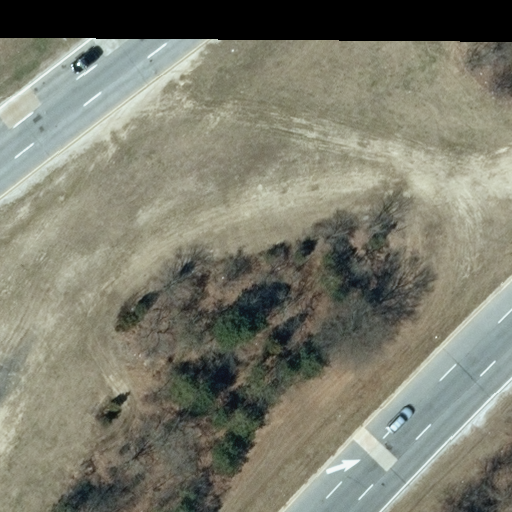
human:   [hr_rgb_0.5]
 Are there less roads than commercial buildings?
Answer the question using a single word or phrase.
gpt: no

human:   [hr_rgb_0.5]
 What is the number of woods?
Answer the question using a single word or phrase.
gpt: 1

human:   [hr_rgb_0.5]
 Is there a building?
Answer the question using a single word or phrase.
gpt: no

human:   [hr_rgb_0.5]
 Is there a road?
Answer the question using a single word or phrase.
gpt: yes

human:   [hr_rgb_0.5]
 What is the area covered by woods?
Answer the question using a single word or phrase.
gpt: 6505m2

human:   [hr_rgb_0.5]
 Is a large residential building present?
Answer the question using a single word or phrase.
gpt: no

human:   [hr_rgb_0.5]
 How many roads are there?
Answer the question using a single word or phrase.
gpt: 2

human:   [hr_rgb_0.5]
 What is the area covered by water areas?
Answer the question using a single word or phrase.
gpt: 0m2

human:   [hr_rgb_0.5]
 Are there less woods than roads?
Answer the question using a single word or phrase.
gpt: yes

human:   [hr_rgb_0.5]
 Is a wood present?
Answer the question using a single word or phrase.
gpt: yes

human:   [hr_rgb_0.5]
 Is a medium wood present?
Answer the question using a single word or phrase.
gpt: no

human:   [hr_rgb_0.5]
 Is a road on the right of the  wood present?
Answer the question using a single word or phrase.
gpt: yes

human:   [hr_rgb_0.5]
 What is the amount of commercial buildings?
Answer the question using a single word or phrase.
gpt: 0

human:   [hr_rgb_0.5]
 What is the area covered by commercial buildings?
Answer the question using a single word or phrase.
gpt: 0m2

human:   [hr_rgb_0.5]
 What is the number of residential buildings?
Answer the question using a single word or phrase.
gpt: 0

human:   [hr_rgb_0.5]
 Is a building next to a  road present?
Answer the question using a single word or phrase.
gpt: no

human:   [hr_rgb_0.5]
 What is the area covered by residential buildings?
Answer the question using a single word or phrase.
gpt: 0m2

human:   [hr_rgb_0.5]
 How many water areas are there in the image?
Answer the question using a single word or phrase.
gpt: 0

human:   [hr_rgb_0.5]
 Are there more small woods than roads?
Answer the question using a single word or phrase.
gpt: no

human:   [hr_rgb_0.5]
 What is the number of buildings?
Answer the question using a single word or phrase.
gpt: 0

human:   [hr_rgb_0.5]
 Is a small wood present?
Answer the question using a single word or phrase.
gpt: no

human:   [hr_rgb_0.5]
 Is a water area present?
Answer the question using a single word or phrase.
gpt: no

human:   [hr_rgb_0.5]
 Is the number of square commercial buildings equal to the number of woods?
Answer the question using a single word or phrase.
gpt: no

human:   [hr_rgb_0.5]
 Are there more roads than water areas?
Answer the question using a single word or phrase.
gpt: yes

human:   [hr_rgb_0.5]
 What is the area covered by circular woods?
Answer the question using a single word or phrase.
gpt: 0m2

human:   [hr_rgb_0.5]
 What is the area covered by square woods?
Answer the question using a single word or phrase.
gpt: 0m2

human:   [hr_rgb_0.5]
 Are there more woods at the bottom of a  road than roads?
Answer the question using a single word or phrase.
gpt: no

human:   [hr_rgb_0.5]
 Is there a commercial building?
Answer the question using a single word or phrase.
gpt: no

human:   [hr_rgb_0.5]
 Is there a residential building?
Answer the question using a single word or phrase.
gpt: no

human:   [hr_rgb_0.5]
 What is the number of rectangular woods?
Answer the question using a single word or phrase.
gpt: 1

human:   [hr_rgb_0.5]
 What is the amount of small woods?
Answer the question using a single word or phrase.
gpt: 0

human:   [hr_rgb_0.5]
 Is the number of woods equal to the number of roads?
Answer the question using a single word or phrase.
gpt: no

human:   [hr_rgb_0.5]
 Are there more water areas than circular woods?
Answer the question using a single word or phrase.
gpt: no

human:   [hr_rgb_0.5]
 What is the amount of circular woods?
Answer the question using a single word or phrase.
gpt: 0

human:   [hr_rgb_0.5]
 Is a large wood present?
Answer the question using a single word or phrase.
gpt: yes

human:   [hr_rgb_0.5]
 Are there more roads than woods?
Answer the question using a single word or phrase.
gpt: yes

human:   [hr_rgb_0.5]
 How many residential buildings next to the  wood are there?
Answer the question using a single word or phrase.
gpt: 0

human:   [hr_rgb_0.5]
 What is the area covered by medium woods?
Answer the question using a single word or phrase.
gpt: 0m2

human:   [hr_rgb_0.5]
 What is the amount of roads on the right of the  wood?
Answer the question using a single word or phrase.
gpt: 1

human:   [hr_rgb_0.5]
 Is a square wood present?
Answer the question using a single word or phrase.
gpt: no

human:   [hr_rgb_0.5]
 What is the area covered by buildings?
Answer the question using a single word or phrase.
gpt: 0m2

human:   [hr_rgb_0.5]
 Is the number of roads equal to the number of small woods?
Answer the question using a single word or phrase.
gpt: no

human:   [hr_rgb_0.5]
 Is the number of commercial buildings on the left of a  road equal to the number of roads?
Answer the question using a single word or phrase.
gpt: no

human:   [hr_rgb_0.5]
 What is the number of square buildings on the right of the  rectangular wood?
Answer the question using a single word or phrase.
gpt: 0

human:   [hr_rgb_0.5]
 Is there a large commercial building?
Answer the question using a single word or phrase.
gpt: no

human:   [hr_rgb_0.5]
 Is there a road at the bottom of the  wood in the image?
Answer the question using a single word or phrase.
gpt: no

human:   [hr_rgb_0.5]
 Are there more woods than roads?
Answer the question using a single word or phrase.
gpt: no

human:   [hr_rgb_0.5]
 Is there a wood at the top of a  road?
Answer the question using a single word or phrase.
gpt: no

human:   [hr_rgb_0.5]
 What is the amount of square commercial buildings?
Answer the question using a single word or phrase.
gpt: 0

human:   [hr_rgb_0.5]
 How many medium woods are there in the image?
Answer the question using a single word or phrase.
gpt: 0

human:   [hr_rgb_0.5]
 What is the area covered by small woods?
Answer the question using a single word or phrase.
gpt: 0m2

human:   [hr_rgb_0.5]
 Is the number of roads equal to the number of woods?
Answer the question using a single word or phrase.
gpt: no

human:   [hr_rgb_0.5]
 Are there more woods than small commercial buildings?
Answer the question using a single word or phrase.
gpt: yes

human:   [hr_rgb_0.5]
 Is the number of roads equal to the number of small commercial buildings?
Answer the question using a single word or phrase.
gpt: no

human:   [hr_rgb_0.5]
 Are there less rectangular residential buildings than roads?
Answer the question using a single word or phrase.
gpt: yes

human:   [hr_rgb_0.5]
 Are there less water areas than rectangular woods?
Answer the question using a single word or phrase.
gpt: yes

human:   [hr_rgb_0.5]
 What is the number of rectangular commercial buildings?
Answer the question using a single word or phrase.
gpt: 0

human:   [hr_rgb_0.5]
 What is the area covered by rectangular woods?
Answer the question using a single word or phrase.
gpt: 6505m2

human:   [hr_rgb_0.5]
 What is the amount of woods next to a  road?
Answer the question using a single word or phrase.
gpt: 1

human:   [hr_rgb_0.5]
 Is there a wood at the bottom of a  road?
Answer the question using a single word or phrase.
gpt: yes

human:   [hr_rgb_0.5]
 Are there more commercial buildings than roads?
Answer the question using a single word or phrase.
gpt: no

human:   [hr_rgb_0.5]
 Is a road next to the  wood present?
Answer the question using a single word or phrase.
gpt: yes

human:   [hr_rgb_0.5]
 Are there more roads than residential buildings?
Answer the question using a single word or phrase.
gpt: yes

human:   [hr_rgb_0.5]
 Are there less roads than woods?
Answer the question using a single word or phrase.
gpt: no